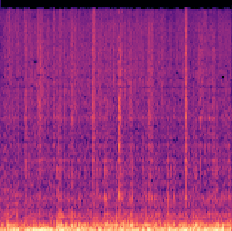
Sound class: Fire crackling